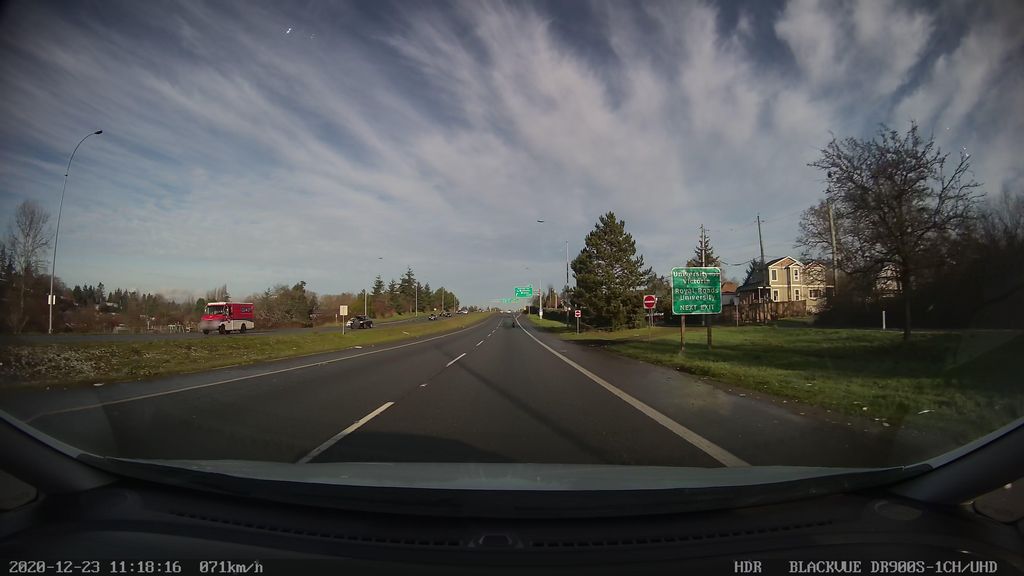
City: victoria